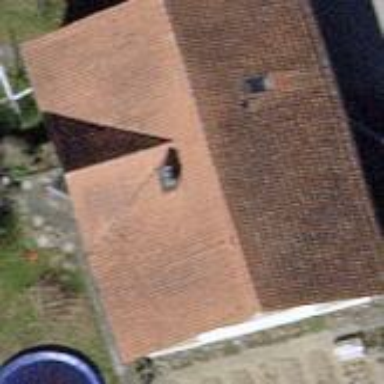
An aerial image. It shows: Gabled roofed house.